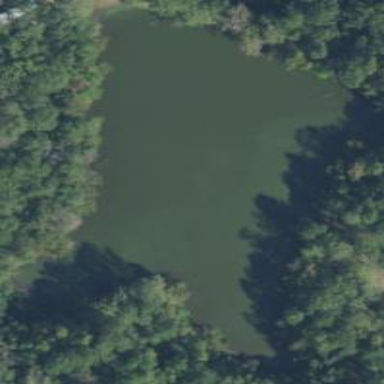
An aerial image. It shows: Reservoir surrounded by water.